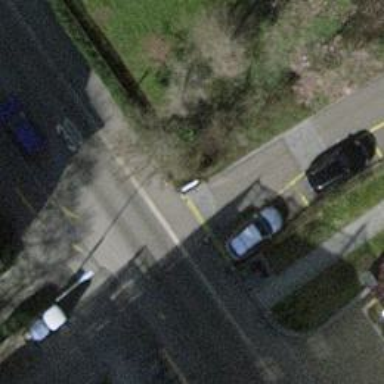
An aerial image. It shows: Unmarked crossing with traffic calming table on the road.